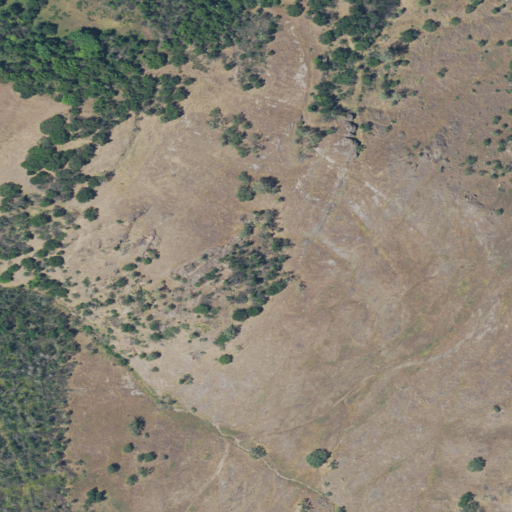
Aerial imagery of plain(s) in California named Chino Flat containing grassland, shrub, and mixed forest